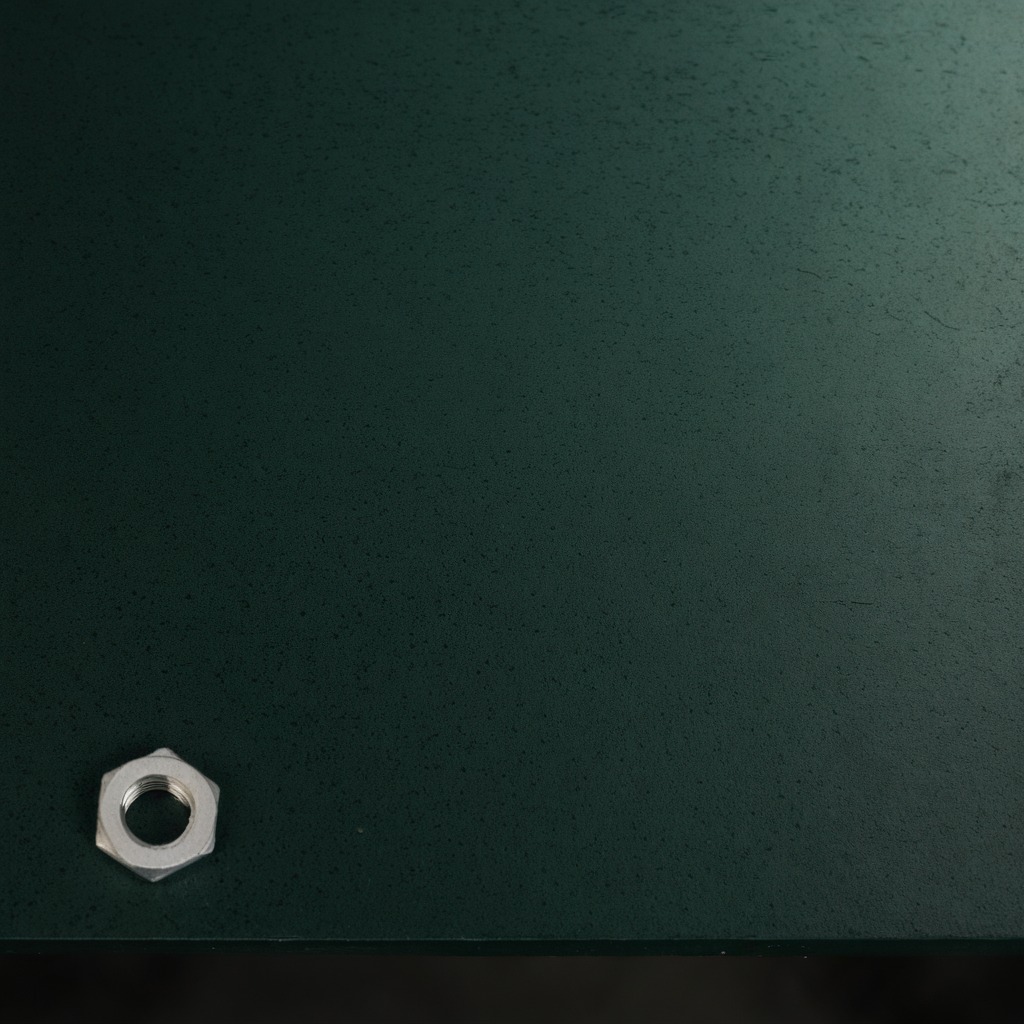
A metal nut is lying on a clean granite tabletop covered with a green rubber mat inside a workshop at night dim ambient light soft shadows worn but beneath the mat